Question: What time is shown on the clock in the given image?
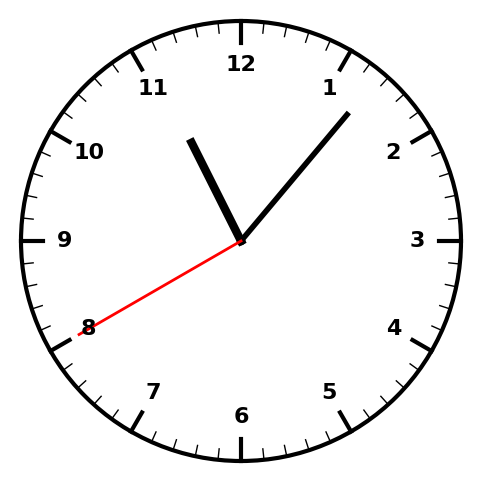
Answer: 11:06:40